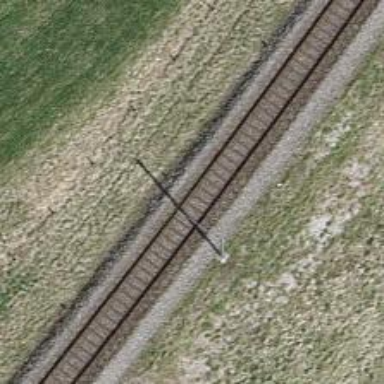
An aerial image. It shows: Single railway track with electrified contact line.